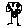
Label: tree